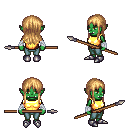
a pixel art fantasy rpg character, female body template, orc, green skin, gold chest armor, teal pants, light blonde unkempt hairstyle, white cloth bandages, metal boots, spear, four views (front, back, left, right), 2x2 character sprite sheet, small pixel art, hard edges, no anti-aliasing